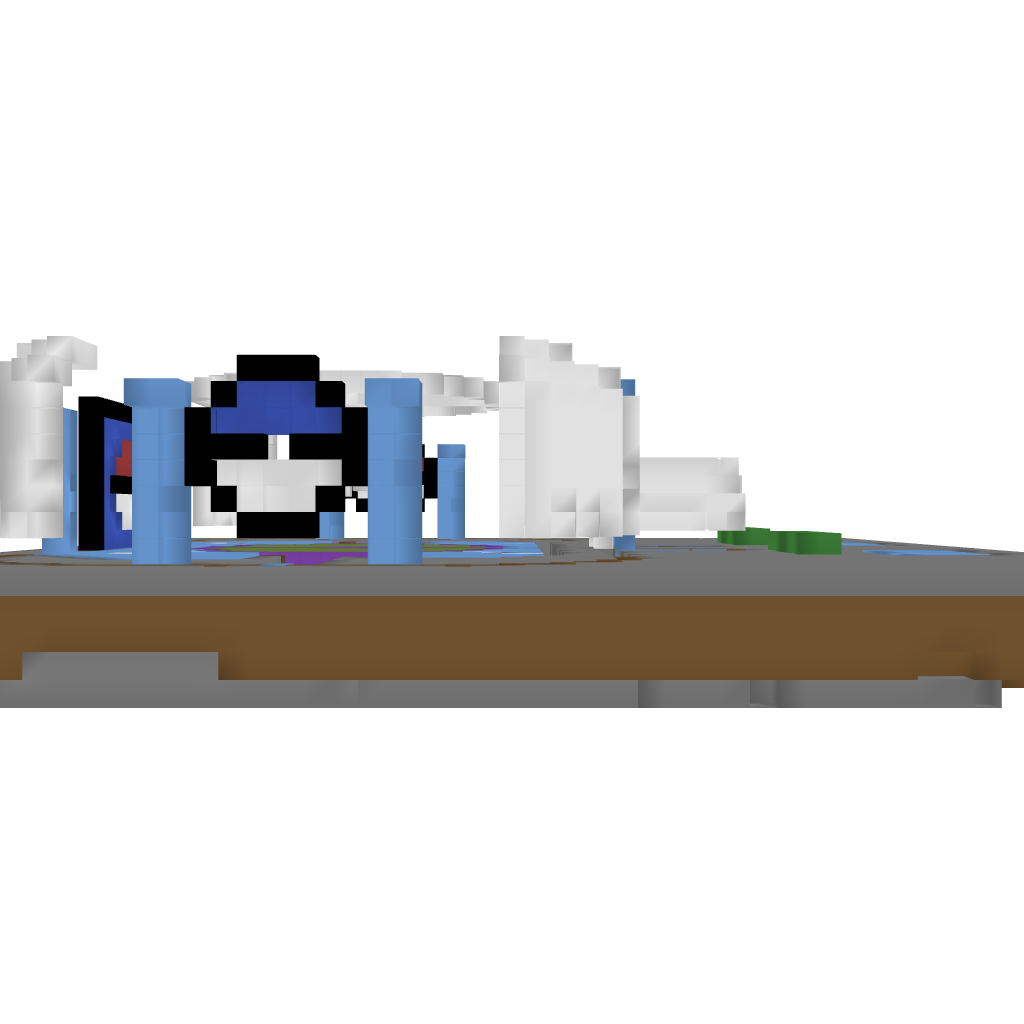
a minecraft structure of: Pixelmon Sacred Water Gym bad low quality